Interaction volume radius: 10 \u00c5
Interaction volume height: 20 \u00c5
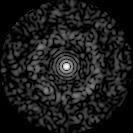
Disorder parameter: 0.8419